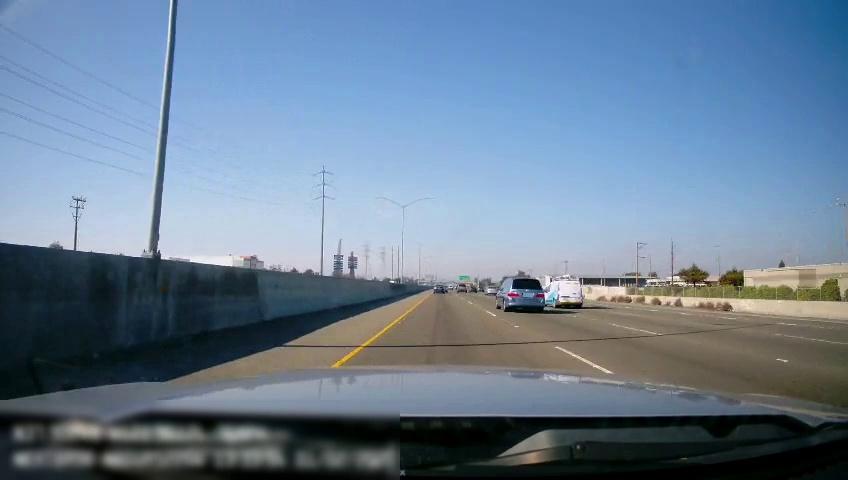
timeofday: Day
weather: Sunny
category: Drivable Space
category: Vehicles | Truck
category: Vehicles | SUV
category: Vehicles | Car
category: Vehicles | SUV
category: Lanes | Current Lane
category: Lanes | Current Lane
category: Lanes | Alternate Lane
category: Lanes | Alternate Lane
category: Lanes | Alternate Lane
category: Lanes | Alternate Lane